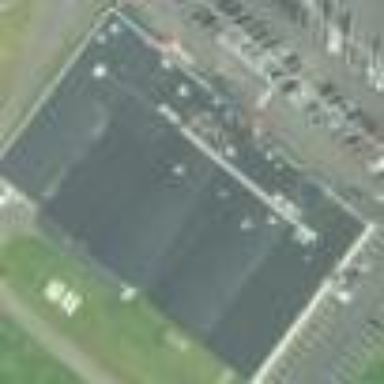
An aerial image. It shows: Building with bowling alley inside.